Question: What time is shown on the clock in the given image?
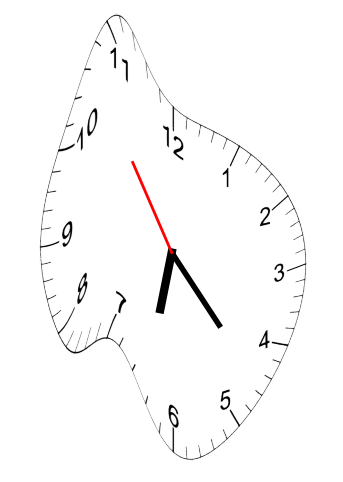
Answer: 06:22:54